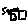
Label: square